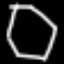
Label: octagon